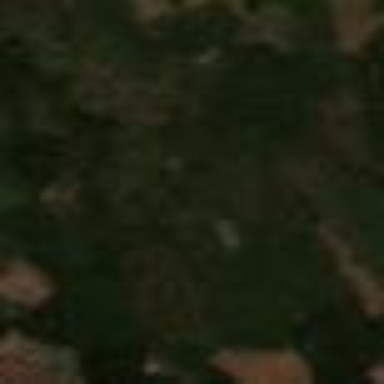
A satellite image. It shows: Forest area.